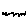
Label: zigzag